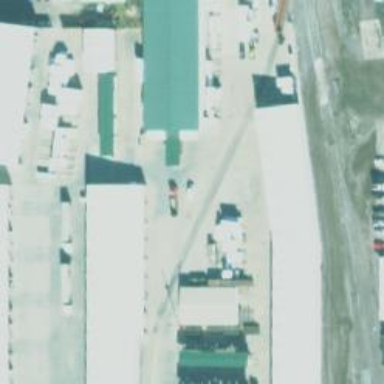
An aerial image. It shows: Rail spur service.